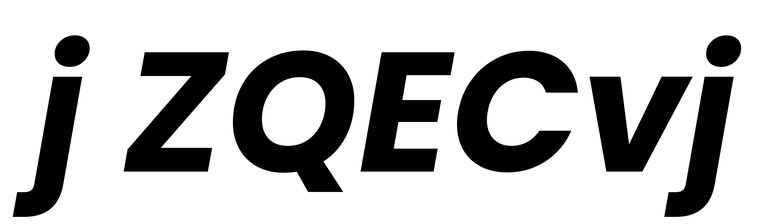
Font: Poppins-BoldItalic